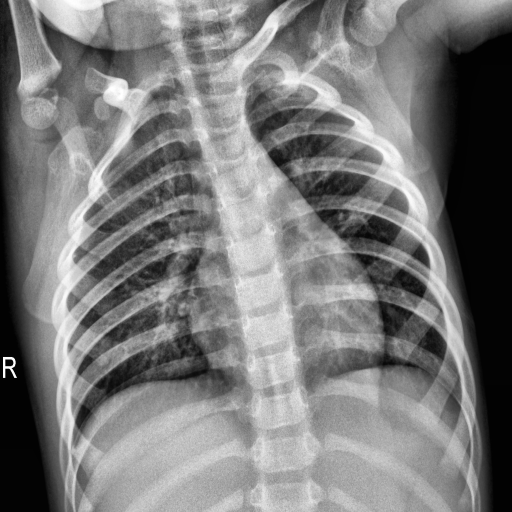
Finding: NORMAL